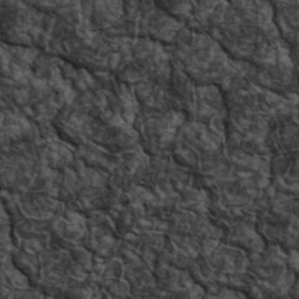
Label: non_frost